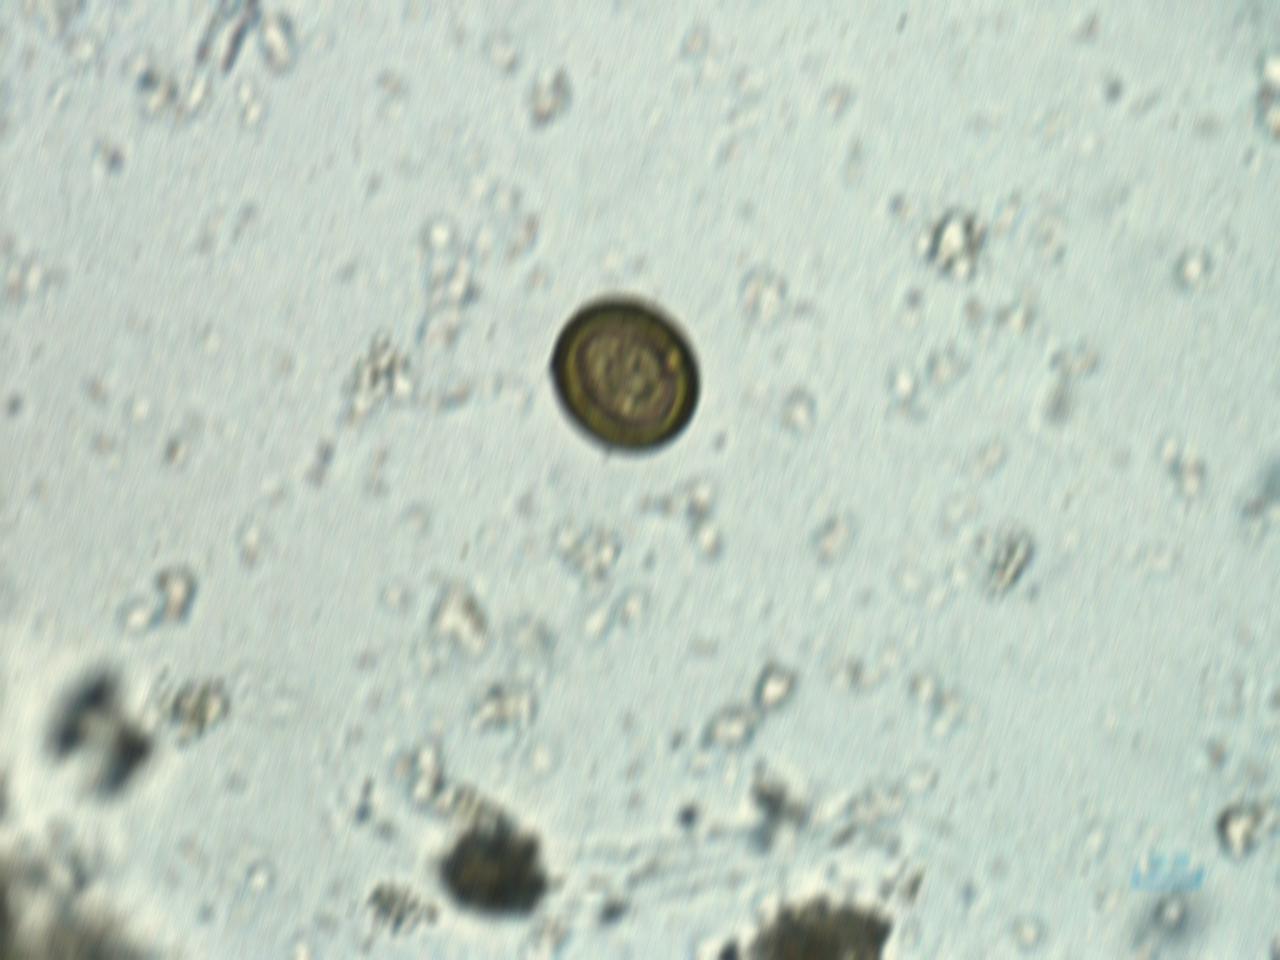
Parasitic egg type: Taenia spp. egg